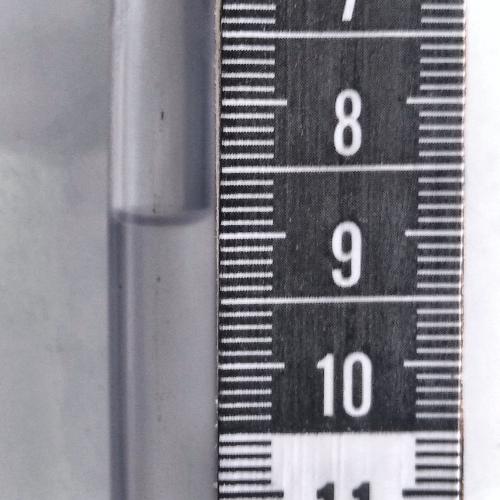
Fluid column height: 8.9 cm